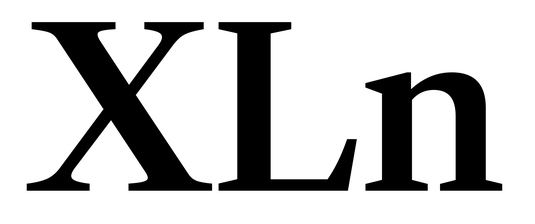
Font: LibreCaslonText_SemiBold